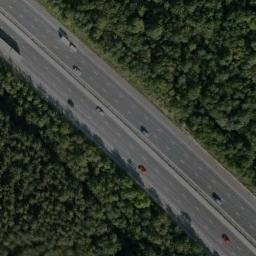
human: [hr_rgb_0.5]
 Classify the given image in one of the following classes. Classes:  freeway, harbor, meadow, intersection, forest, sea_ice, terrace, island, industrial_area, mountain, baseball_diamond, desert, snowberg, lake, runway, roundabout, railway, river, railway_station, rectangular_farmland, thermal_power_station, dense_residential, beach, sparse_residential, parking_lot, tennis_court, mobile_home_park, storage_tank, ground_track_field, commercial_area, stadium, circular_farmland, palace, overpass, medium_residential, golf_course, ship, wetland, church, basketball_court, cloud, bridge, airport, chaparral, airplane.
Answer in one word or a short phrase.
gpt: freeway